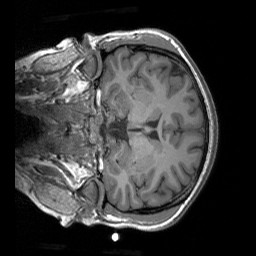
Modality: T1w
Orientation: coronal
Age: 24
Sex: female
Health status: healthy
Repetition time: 1.9 s
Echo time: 0.00252 s